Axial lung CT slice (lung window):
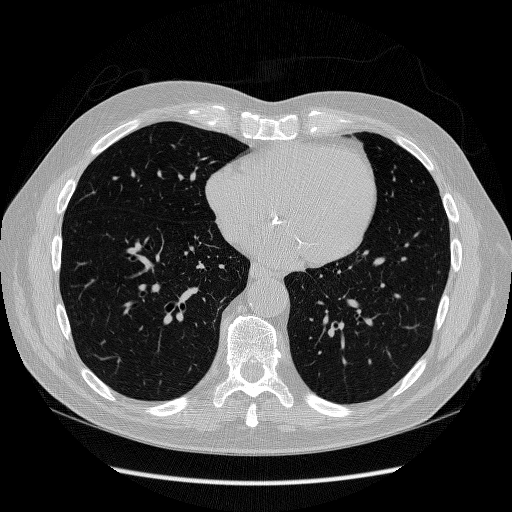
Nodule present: no